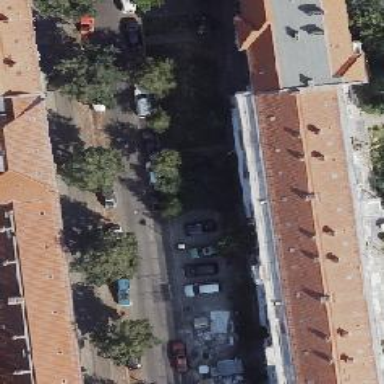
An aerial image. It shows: There is parking obstacle present in the area.